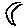
Label: moon